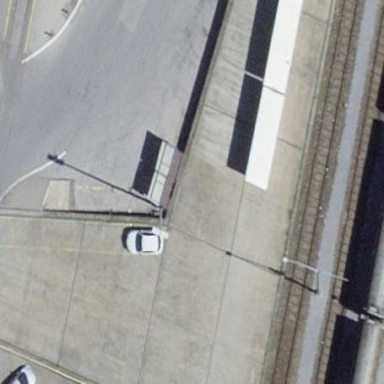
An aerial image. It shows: Loading ramp for railways.